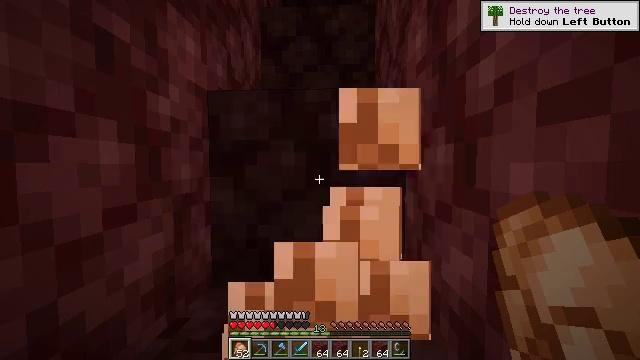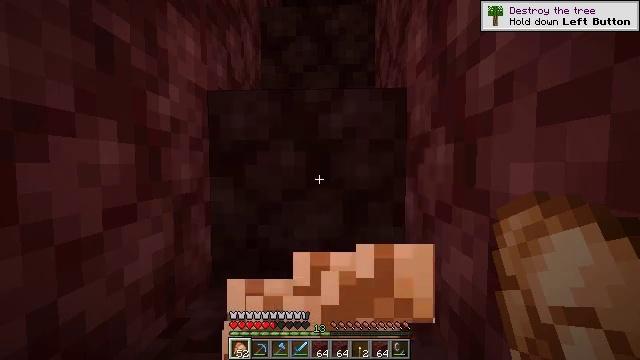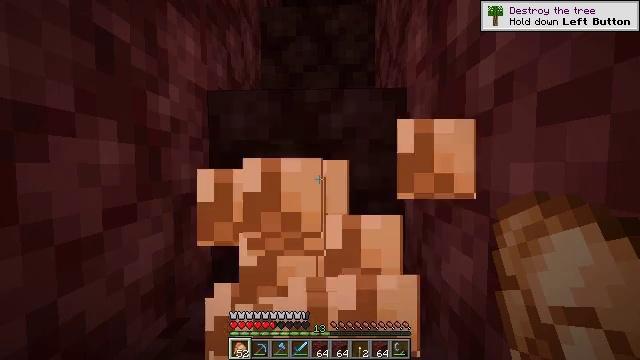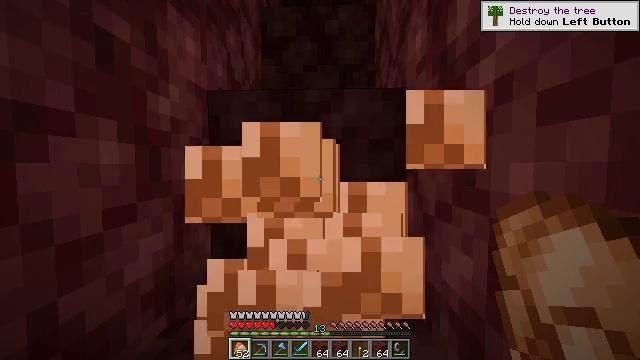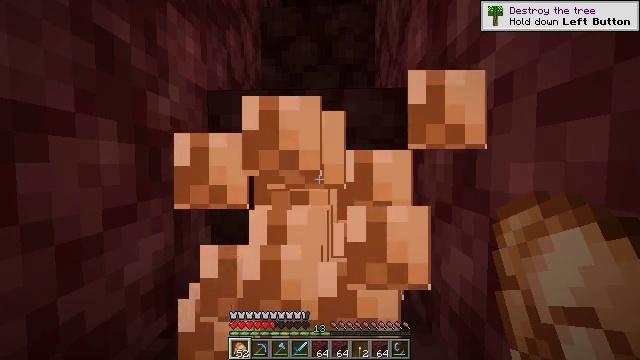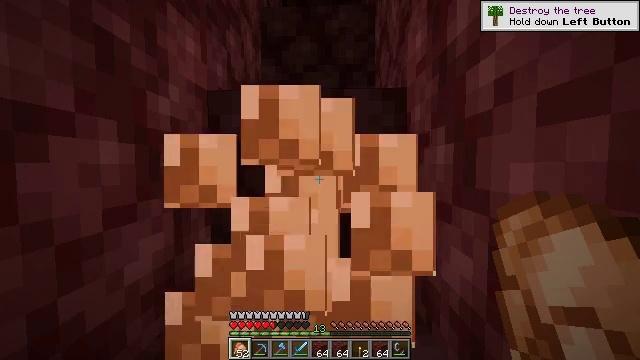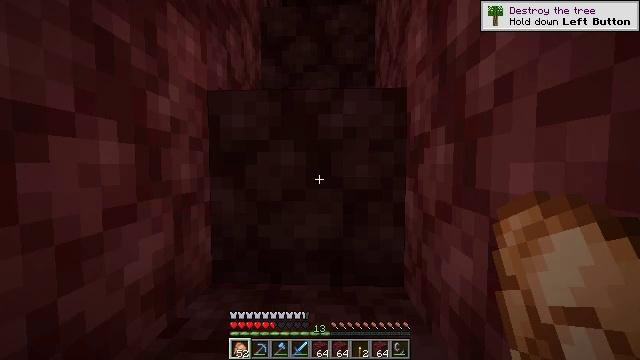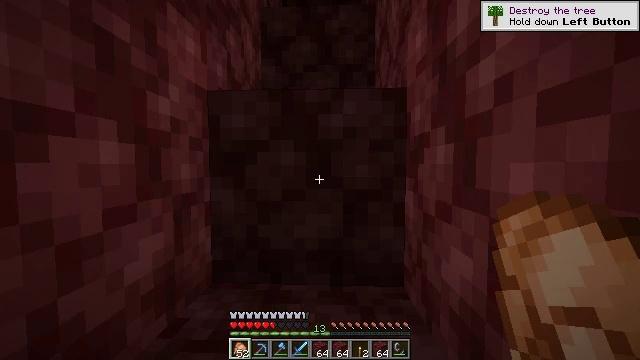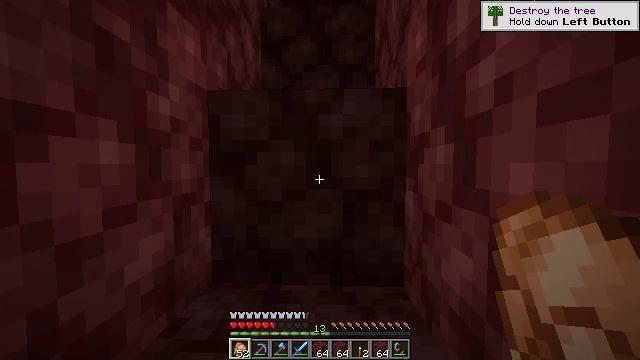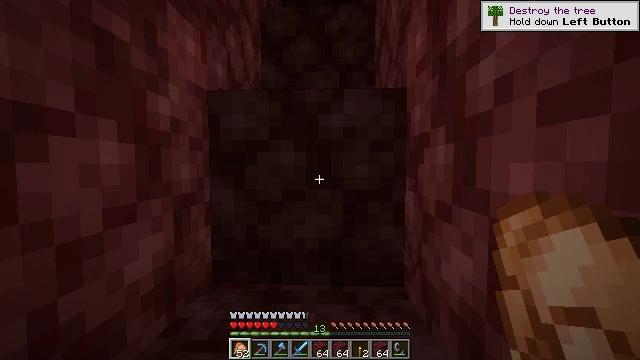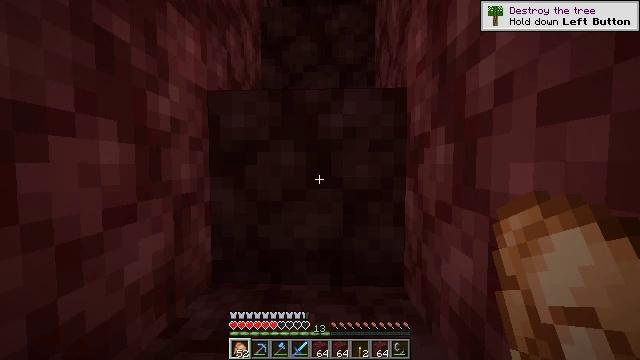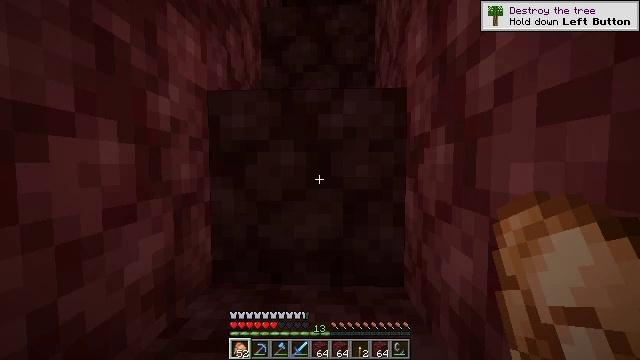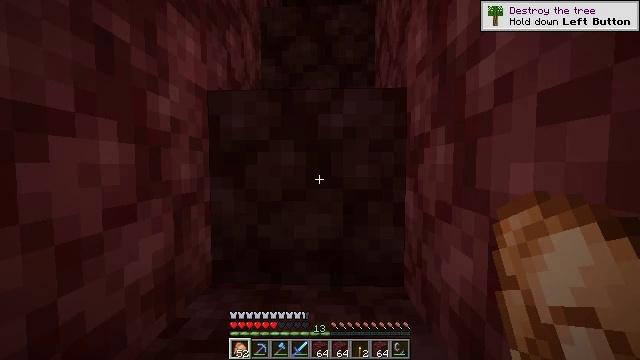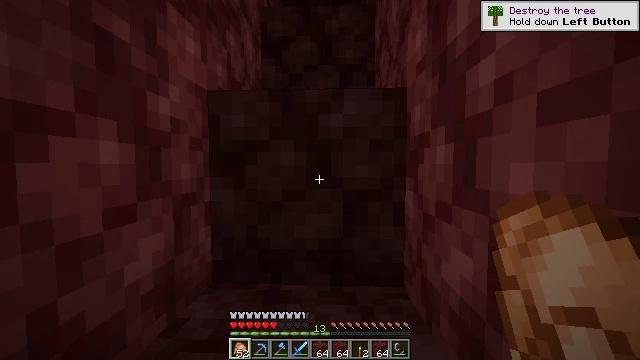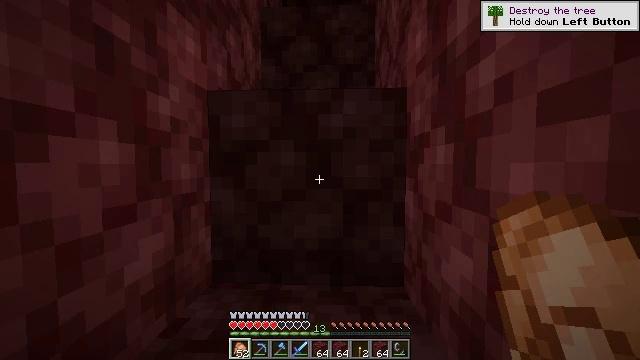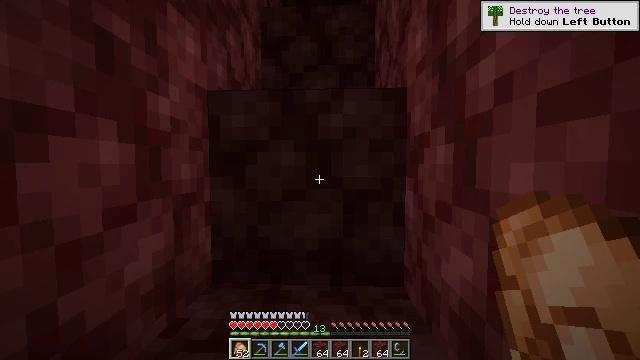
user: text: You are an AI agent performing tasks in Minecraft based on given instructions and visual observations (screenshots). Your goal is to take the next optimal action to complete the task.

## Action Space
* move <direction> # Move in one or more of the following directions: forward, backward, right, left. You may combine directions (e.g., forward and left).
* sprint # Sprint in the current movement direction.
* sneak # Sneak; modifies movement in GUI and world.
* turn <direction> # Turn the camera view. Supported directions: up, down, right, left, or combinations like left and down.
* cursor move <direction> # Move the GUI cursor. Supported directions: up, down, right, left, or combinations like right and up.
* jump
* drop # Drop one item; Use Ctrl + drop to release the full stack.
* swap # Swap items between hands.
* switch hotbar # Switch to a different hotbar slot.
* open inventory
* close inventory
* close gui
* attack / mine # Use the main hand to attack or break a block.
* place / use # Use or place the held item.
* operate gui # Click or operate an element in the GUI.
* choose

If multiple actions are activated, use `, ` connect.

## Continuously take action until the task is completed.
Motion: motion action
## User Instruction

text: Use ancient debris in the furnace to create netherite scrap.
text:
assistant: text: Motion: use / place
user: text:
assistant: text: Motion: use / place
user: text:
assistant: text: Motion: use / place
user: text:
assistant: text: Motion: use / place
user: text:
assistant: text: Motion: use / place
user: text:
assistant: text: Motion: use / place
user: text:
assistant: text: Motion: use / place
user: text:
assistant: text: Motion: use / place
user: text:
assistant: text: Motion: use / place
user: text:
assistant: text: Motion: use / place
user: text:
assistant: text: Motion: use / place
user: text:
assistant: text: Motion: use / place
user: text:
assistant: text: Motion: use / place
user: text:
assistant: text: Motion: use / place
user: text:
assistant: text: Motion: use / place
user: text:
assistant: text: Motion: use / place
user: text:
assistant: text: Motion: use / place
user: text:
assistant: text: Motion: use / place
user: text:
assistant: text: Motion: use / place
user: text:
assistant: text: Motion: use / place
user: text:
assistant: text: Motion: use / place
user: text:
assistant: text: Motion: use / place
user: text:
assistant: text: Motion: use / place
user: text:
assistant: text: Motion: use / place
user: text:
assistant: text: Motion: use / place
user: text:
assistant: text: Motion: use / place
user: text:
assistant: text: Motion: use / place
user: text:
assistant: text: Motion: use / place
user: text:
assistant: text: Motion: use / place
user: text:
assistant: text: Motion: use / place